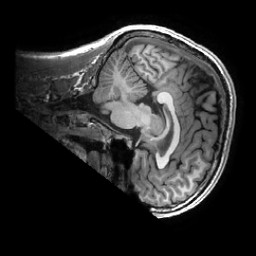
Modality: T1w
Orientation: sagittal
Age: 31
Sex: male
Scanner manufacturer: ge
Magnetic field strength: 3 T
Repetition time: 0.0073 s
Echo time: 0.003 s